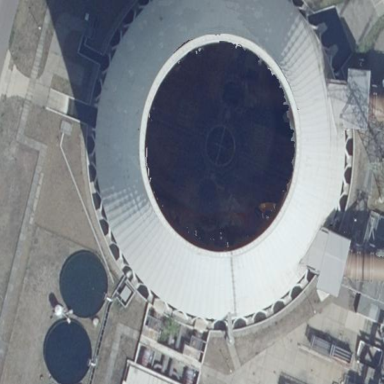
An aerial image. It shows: Industrial building with cooling tower. The tower serves as cooling mechanism for the industrial facility.